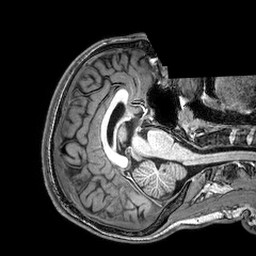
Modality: T1w
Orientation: axial
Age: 21
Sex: male
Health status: healthy
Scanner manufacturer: philips
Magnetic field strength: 3 T